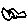
Label: cloud